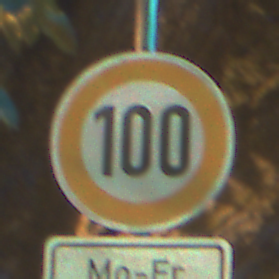
Verkehrszeichen: Geschwindigkeit100
Zusatzzeichen unten: ZeitangabenMitBeschraenkungAufWochentage2
Umgebung: Outdoor, Urban
Tageszeit: Night
Wetter: PartlyCloudy
Licht: Artificial
Jahreszeit: NotSpecified
Kontrast: HighContrast